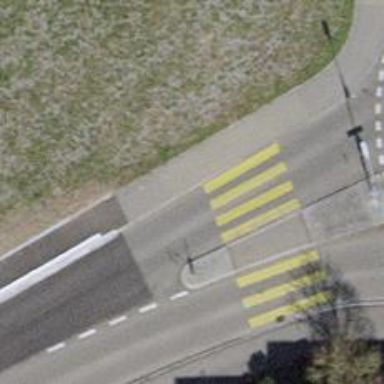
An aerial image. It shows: Uncontrolled zebra crossing on the road.